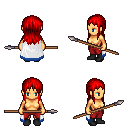
a pixel art fantasy rpg character, female body template, human, tanned skin, white trimmed cape, red pants, red unkempt hairstyle, black shoes, spear, four views (front, back, left, right), 2x2 character sprite sheet, small pixel art, hard edges, no anti-aliasing